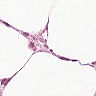
Metastatic tissue present: yes